Question: '''
private void examineData() {
final String labelnum = "microbe A";
databaseReference.addListenerForSingleValueEvent(new ValueEventListener() {
@Override
public void onDataChange(DataSnapshot dataSnapshot) {
if (!dataSnapshot.child(labelnum).exists()) {
Toast.makeText(AddMicrobe.this, "Data Does Not Exist", Toast.LENGTH_SHORT).show();
} else {
Toast.makeText(AddMicrobe.this, "Data Exist", Toast.LENGTH_SHORT).show();
}
}
@Override
public void onCancelled(DatabaseError databaseError) {
}
});
}
'''

I refered <URL> before.. I do not understand how it trace..
How to check the "microbeA" already exist? I doing it wrong.. the code does not work..
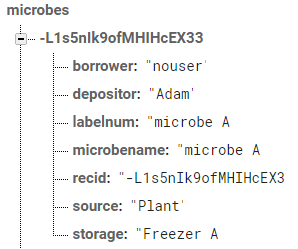
Answer: If you are using '.child(labelnum)' in which 'labelnum' is initialized with the value of 'microbe A', you are checking if the key 'microbe A' exists. But this not what you want. Using this code you are not checking if the value of 'labelnum' key is 'microbe A'.
To solve this, you need to check if the value of the 'labelnum' key is 'microbe A'. So please use the following line of code:
'''
!dataSnapshot.child("labelnum").equals("microbe A")
'''